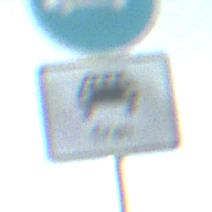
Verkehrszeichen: MehrfachbesetzePersonenkraftwagenFrei
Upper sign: Busssonderstreifen
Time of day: SunriseSunset
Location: Outdoor (Beach)
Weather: Clear
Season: NotSpecified
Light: Natural